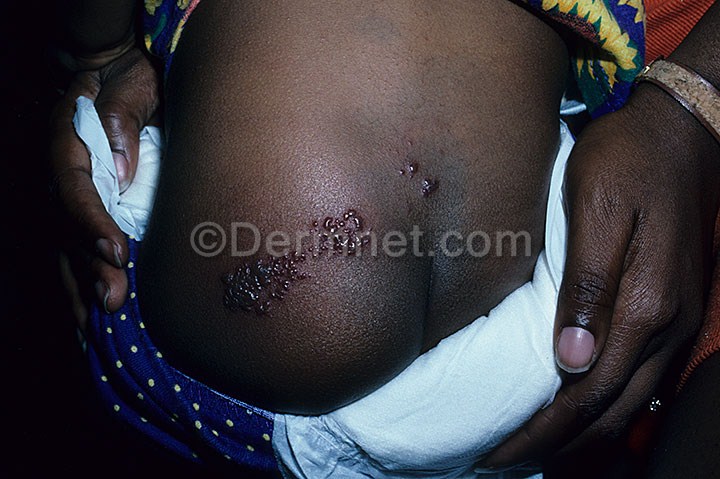
Disease: Warts Molluscum and other Viral Infections